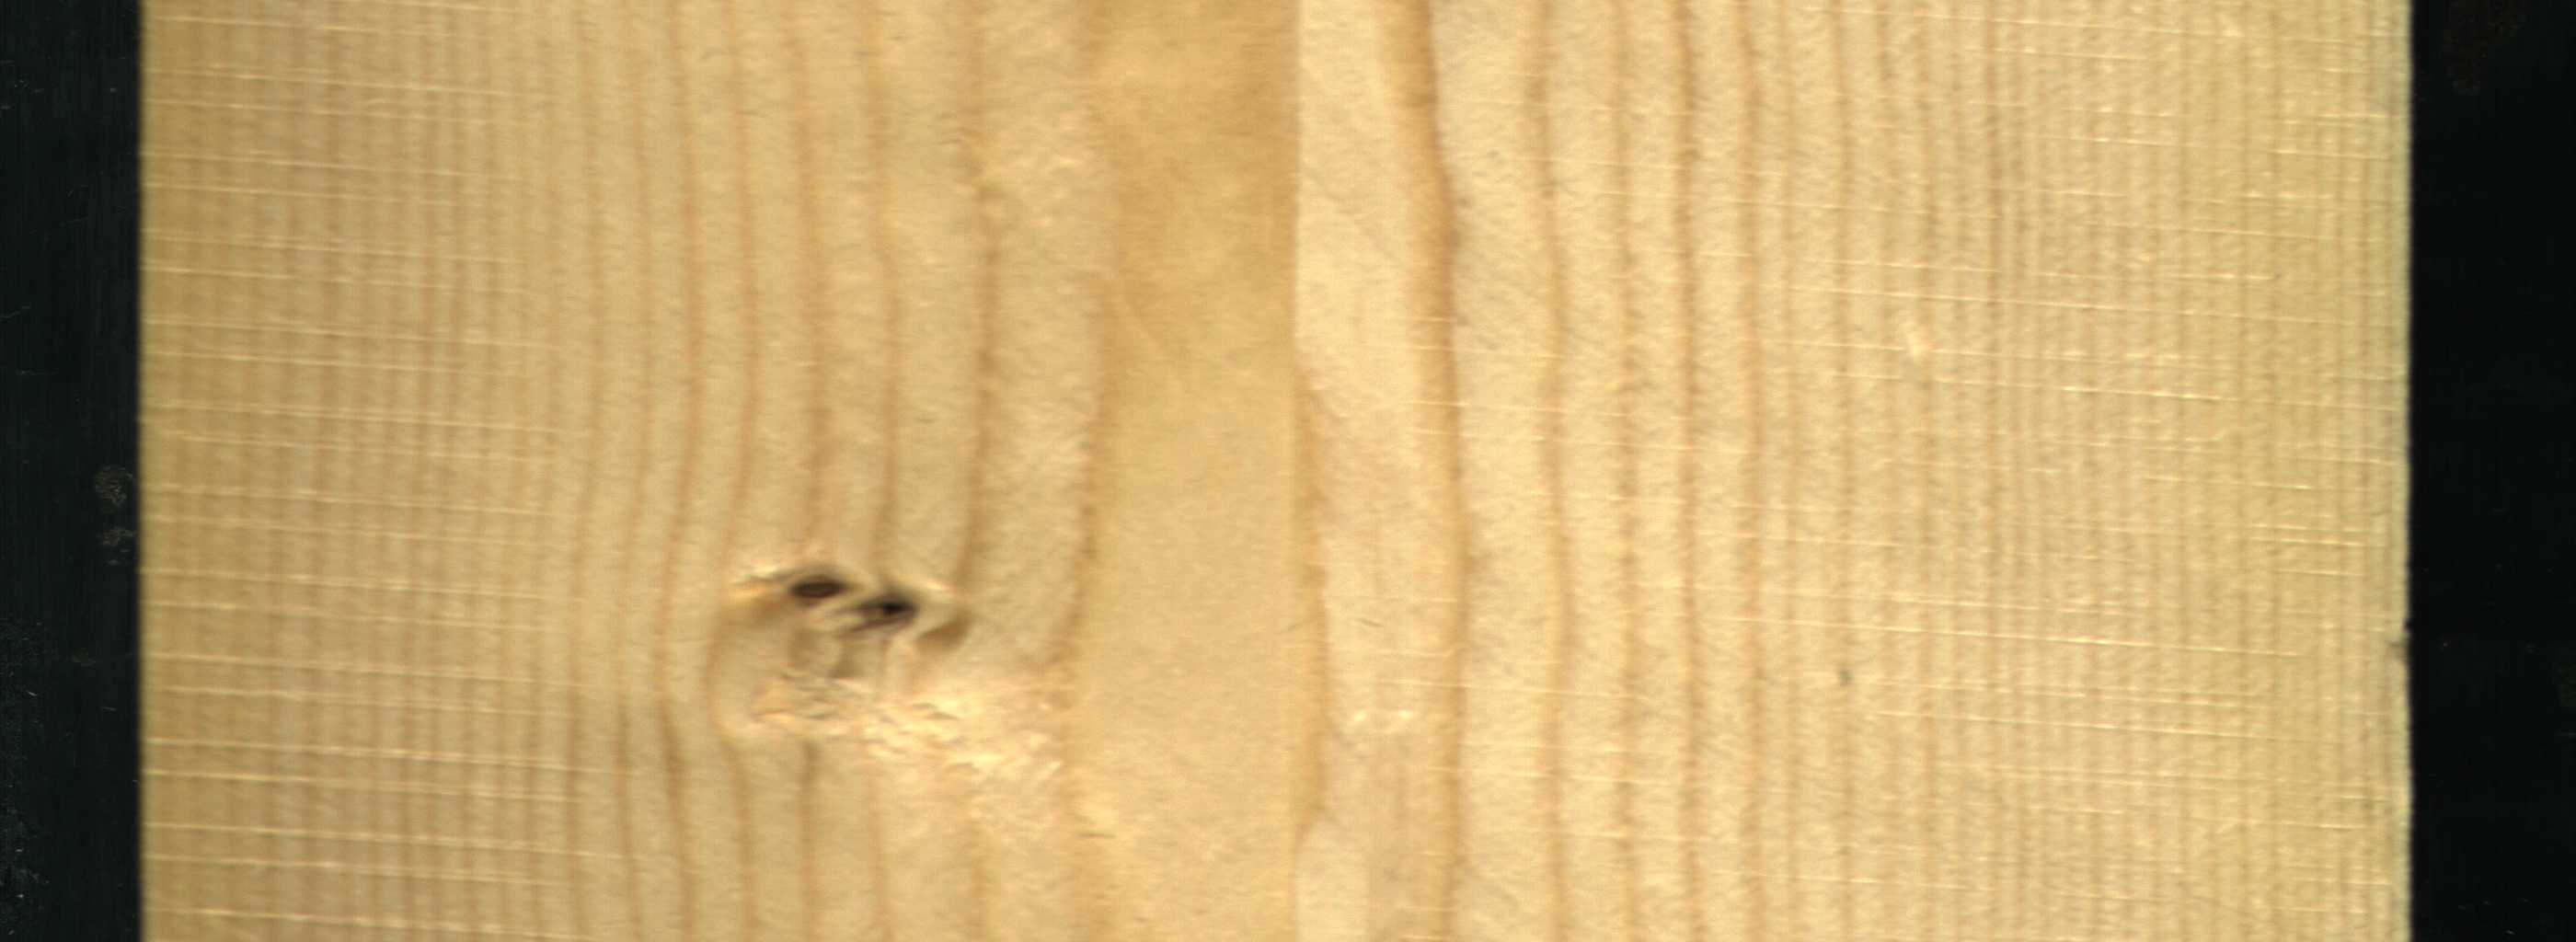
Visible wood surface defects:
Dead_Knot